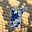
Label: 8